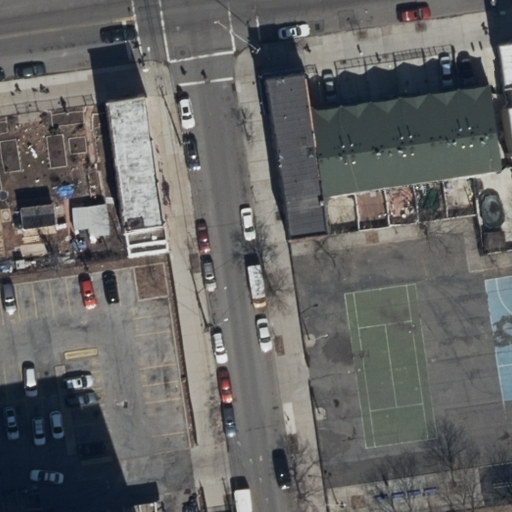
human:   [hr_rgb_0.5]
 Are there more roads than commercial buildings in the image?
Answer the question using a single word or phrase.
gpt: yes

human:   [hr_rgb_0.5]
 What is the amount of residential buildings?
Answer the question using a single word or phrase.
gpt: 9

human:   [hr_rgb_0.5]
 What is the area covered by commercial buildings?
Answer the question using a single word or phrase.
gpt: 0m2

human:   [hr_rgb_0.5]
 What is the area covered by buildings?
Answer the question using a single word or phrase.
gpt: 1408m2

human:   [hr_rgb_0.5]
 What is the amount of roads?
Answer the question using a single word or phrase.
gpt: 2

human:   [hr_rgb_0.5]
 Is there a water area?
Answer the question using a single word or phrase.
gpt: no

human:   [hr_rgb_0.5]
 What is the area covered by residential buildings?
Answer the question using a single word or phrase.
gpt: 1408m2

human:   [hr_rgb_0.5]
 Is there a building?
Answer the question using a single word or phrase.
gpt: yes

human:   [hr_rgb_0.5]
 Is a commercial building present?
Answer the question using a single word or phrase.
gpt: no

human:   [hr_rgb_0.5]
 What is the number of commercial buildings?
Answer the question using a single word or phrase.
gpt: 0

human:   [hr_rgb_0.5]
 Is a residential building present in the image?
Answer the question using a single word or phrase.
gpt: yes

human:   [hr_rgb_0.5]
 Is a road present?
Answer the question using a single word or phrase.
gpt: yes

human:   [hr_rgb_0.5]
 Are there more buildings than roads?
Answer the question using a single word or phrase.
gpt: yes

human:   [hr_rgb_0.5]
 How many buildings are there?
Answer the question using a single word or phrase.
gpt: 9

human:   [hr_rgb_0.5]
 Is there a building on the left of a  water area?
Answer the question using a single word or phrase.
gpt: no

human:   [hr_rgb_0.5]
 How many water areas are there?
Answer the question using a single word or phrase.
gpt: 0

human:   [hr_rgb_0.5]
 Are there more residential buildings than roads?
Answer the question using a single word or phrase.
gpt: yes

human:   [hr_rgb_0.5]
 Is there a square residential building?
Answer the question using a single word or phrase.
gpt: no

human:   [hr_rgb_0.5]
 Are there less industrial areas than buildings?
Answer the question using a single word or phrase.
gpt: yes

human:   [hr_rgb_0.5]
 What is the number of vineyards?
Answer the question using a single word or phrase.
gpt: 0

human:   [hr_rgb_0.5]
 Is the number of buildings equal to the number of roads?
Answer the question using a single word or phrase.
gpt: no

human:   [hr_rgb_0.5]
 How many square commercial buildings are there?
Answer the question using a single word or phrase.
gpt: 0

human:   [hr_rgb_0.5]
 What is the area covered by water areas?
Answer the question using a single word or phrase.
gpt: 0m2

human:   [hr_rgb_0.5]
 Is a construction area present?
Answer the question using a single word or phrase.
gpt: no

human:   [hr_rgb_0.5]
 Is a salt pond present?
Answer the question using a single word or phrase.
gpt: no

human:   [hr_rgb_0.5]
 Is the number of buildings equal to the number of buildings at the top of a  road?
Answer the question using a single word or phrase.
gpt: yes

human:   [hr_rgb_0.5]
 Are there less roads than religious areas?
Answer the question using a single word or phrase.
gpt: no

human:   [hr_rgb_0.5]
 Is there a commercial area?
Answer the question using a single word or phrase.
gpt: no

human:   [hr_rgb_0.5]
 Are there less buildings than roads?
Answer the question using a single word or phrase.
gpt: no

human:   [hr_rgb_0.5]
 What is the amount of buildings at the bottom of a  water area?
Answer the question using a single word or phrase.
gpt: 0

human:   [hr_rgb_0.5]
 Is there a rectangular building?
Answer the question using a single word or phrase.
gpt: yes

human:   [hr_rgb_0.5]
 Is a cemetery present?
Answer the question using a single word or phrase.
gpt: no

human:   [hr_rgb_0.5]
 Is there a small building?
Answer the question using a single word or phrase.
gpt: yes

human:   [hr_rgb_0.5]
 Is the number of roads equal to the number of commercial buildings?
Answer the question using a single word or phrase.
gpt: no

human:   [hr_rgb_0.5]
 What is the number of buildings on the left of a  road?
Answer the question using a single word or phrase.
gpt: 1

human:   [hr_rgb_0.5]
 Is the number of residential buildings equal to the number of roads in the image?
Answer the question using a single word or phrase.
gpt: no

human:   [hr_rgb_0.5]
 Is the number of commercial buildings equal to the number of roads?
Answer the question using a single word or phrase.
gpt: no

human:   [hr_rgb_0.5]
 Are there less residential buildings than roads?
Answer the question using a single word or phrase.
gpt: no

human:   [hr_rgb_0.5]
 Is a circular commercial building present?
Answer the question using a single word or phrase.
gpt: no

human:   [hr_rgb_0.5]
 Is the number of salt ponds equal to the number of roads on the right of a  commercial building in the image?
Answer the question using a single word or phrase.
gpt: yes

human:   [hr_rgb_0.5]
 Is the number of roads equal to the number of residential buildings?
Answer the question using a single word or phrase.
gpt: no

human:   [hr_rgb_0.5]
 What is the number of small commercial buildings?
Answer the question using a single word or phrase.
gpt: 0

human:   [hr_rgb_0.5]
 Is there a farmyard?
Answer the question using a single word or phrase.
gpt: no

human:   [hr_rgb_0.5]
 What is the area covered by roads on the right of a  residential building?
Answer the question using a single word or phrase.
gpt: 0m2

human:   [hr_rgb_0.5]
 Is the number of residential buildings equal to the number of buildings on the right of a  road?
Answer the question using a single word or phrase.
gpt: yes

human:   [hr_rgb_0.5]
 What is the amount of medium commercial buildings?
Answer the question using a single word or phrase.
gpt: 0

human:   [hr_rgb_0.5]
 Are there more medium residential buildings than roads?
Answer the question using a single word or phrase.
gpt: yes

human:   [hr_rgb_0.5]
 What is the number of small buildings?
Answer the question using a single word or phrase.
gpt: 1

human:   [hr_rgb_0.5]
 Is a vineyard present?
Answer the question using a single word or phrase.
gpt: no

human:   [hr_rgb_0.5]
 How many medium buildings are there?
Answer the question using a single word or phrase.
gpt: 8

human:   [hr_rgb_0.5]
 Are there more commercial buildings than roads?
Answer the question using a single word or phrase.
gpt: no

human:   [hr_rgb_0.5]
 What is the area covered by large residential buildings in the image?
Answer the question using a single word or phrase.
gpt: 0m2

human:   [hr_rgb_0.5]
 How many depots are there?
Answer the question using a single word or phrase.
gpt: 0

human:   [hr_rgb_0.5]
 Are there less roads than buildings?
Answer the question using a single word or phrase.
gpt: yes

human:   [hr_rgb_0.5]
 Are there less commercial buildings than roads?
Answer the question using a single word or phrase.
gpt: yes

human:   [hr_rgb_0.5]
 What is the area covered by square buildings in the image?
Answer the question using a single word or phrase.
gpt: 0m2

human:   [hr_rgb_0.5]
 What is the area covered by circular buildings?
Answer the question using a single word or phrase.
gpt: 0m2

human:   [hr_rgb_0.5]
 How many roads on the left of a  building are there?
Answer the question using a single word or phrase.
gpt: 2

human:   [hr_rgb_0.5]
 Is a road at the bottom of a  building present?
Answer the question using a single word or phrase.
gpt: no

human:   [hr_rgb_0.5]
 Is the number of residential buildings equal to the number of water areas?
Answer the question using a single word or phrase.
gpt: no

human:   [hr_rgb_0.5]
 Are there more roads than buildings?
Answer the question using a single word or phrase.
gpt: no

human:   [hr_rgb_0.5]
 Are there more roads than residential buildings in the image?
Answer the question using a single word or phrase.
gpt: no

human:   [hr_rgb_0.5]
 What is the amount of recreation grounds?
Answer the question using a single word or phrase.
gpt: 0

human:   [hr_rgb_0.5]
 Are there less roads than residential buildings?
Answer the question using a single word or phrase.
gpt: yes